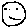
Label: smiley face